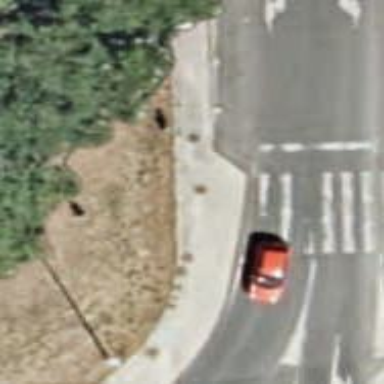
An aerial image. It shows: Sidewalk.